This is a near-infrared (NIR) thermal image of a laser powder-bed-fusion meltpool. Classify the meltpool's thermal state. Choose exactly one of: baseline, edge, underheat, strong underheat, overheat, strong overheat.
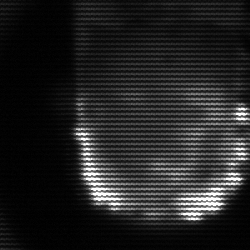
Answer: baseline